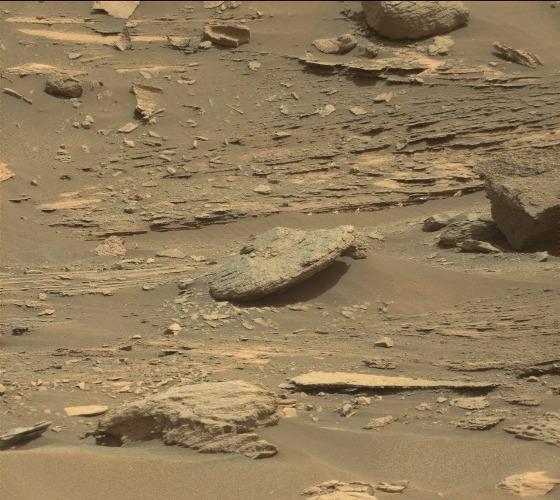
Terrain classes present: Bedrock, Gravel / Sand / Soil, Rock, Shadow